Question: This is the plot i have right now.
'''
np.random.seed(1234)
test = pd.DataFrame({'id':[1,1,2,2,3,3,4,4],
'score':np.random.uniform(0,1,8),
'type': [0,1,0,1,0,1,0,1]})
test
id score type
0 1 0.191519 0
1 1 0.622109 1
2 2 0.437728 0
3 2 0.785359 1
4 3 0.779976 0
5 3 0.272593 1
6 4 0.276464 0
7 4 0.801872 1
test.plot(x='id',y='score',kind='bar')
'''

How do I plot it so it groups it by the 'type' column and a different color for each type? For example 'type' 1, i want the bars to be next to each other and color red for 'type 1 and color blue for 'type 0' so it's easier for comparison.
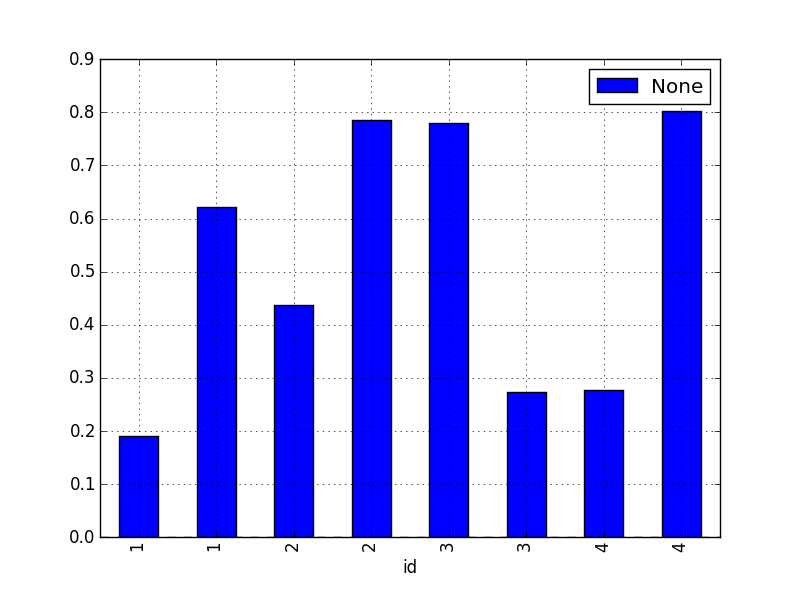
Answer: Assuming you want to sum your groupings, would this work? If not, you can probably play around with it to achieve your objectives. If not, please post a table of the summary result that you'd like to graph.
'''
test.groupby(['id', 'type']).sum().unstack().plot(kind='bar')
'''